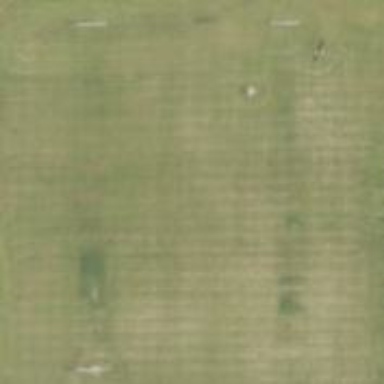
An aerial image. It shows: Grass pitch used for soccer and American football.